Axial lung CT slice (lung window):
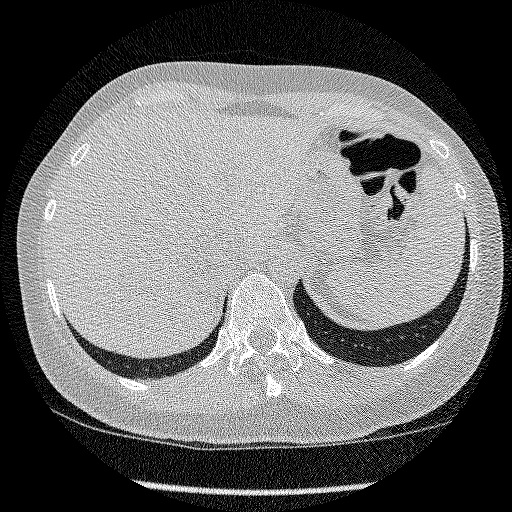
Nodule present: no